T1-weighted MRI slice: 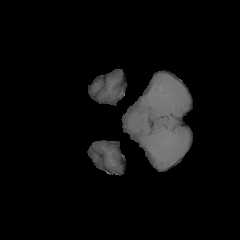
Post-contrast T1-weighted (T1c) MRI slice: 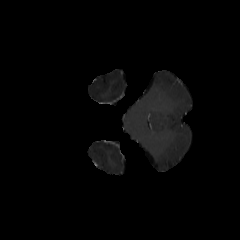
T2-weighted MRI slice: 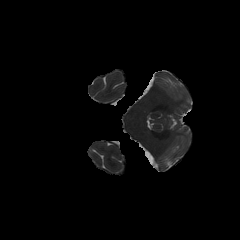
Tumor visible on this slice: no